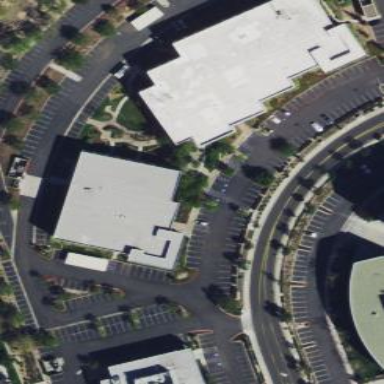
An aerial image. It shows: Office building.